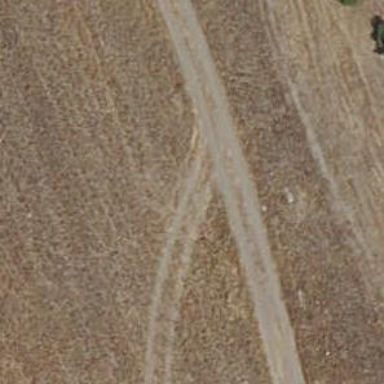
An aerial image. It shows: Dirt track road.